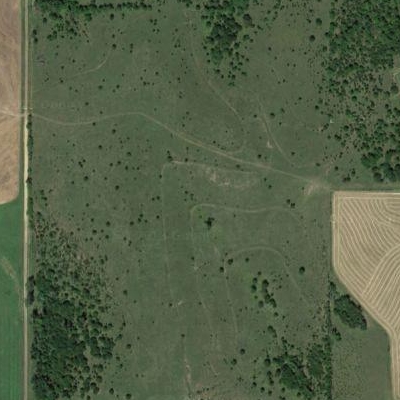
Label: Grass